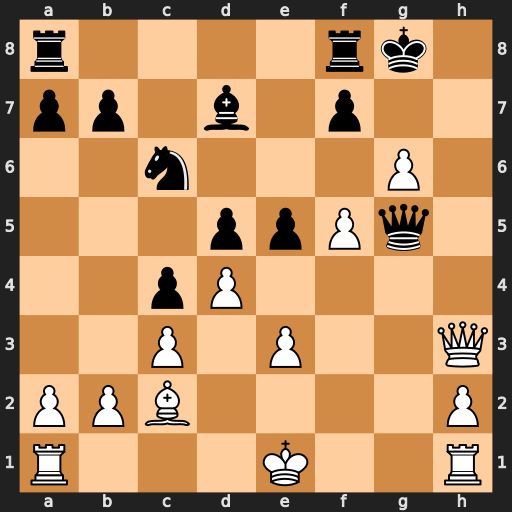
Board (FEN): r4rk1/pp1b1p2/2n3P1/3ppPq1/2pP4/2P1P2Q/PPB4P/R3K2R
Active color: w
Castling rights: KQ
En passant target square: -
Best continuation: Qh7#